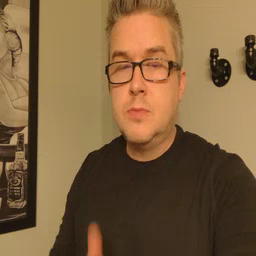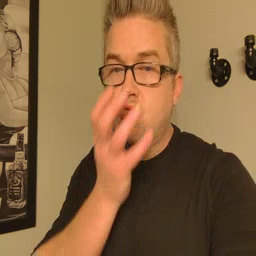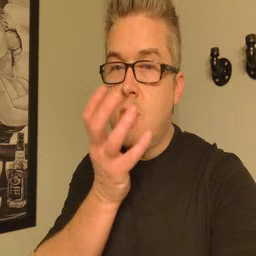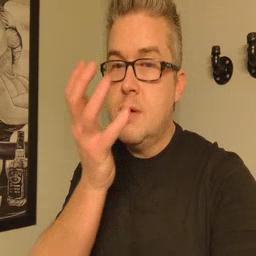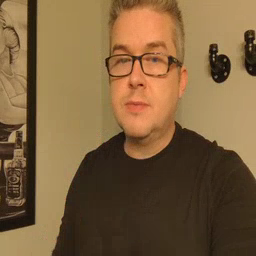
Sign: grass